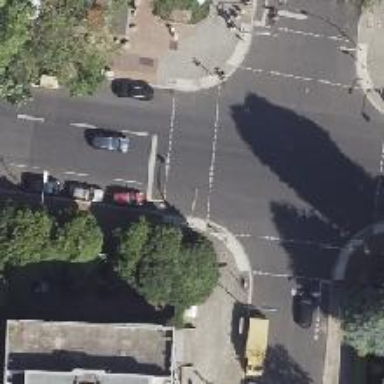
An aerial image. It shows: Crossing with traffic signals.